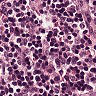
Metastatic tissue present: no